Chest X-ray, PA view. Patient: 58 years old, sex F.
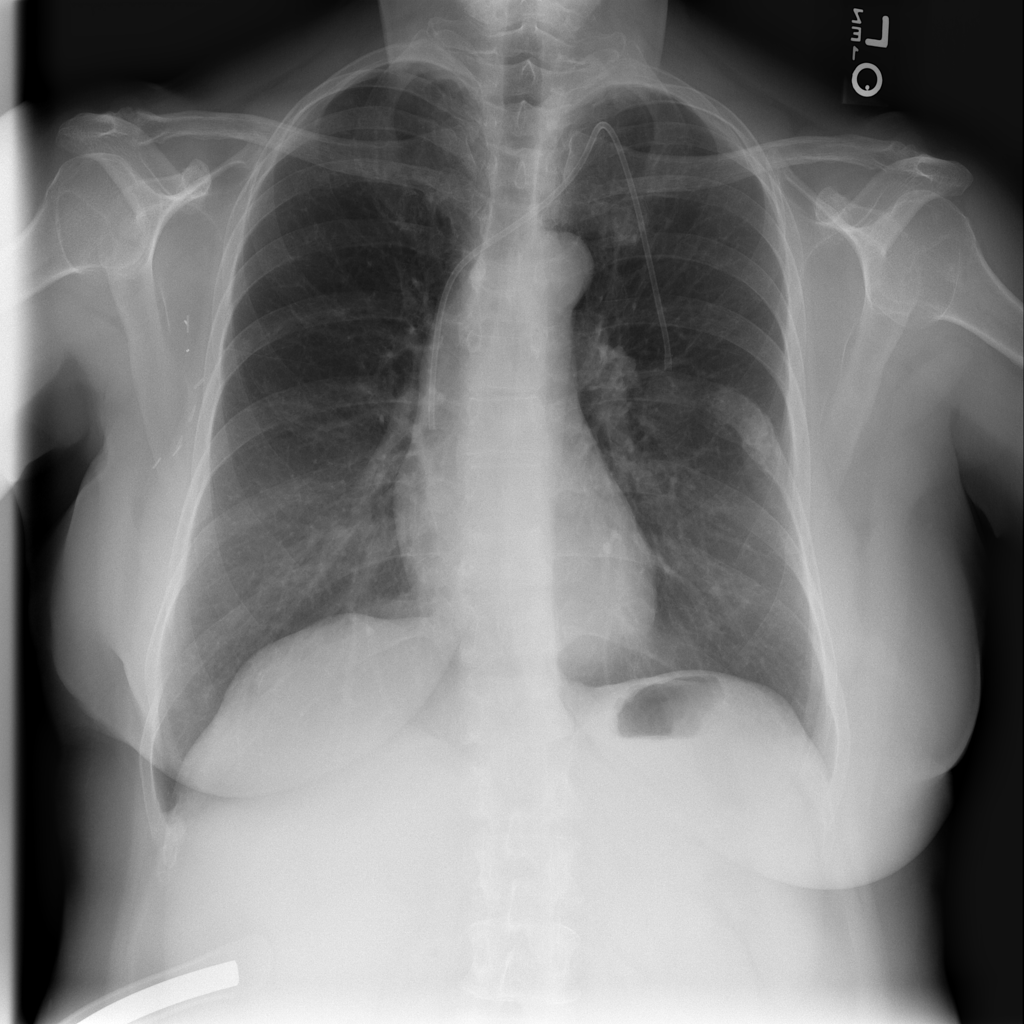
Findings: No Finding